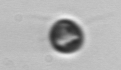
Label: flagellate